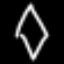
Label: diamond